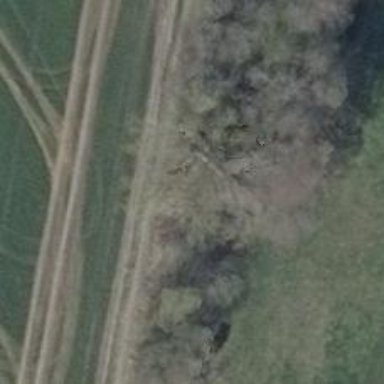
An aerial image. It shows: Hunting stand.